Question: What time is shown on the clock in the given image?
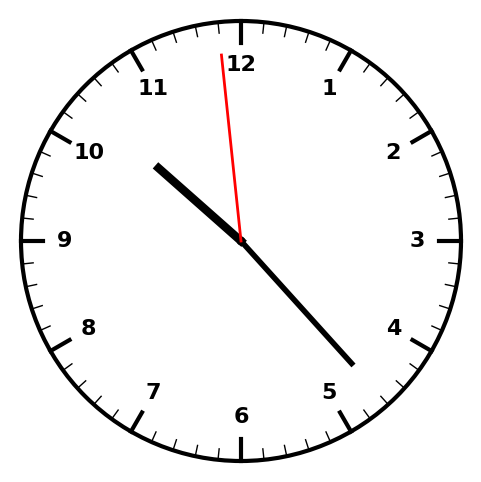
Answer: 10:22:59